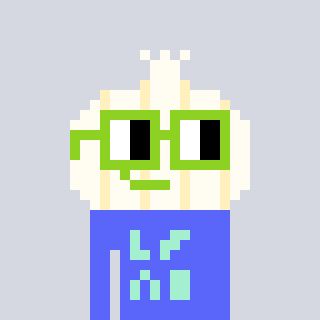
a pixel art character with square light green glasses, a garlic-shaped head and a purple-colored body on a cool background